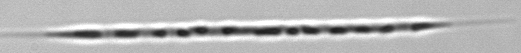
Label: Rhizosolenia